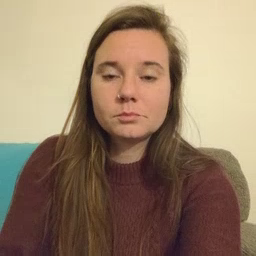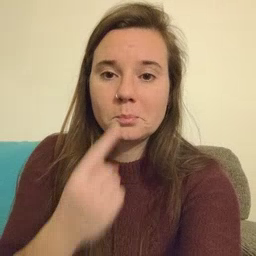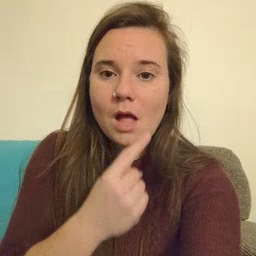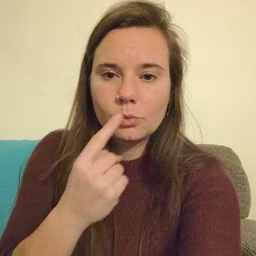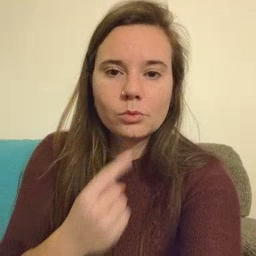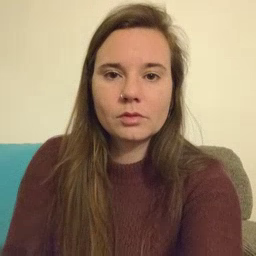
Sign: mouth